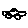
Label: car